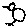
Label: bird